Field crop: maize
Growth stage: 2
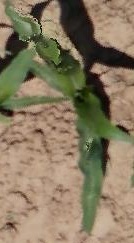
Species: maize